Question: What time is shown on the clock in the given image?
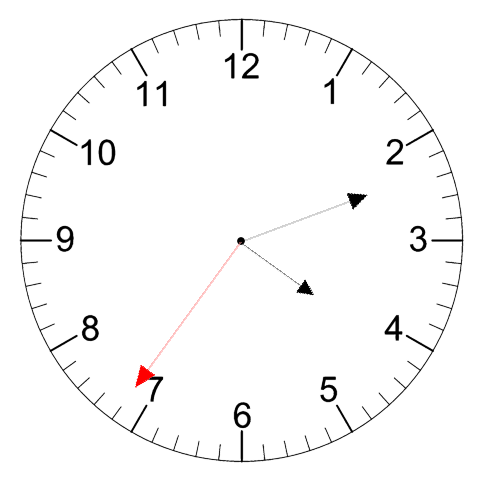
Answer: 04:11:36